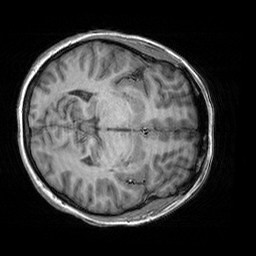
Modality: T1w
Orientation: axial
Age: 28
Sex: female
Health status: healthy
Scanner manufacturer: siemens
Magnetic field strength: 3 T
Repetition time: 2.3 s
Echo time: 0.00303 s